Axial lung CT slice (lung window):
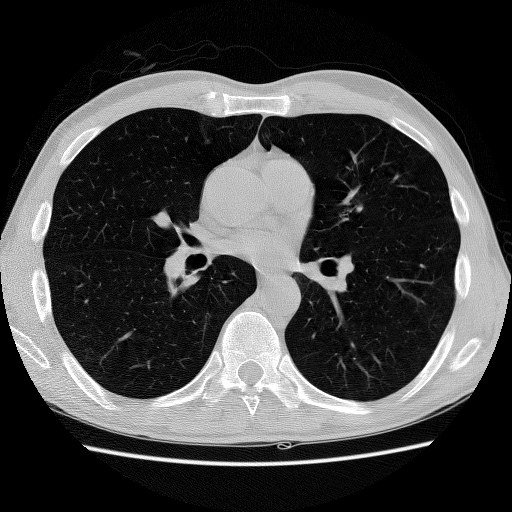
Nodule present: no